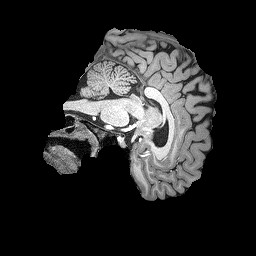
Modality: T1w
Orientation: sagittal
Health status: ill